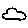
Label: cloud